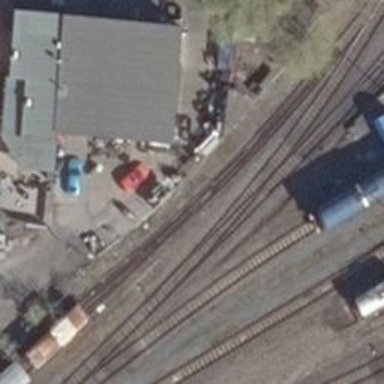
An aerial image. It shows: Railway switch.